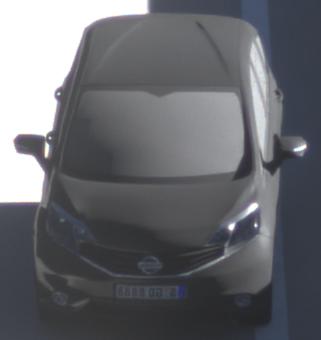
Make: Nissan
Model: Note 1.2
Detailed model: Note (E12) (10/13 - 12/16)
Model produced from: 2013/10
Model produced until: 2015/09
Doors: 5
Color: black
Road condition: dry road
Daytime: sunrise or sunset
Contrast: medium contrast